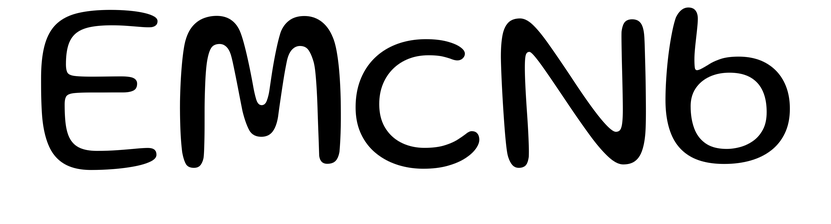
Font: Gluten_Light